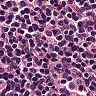
Metastatic tissue present: no